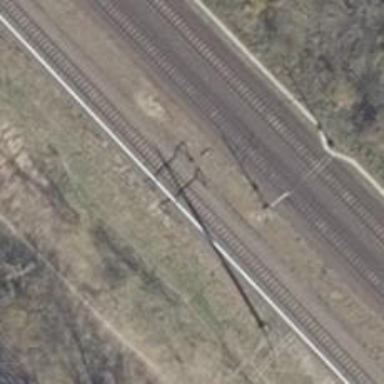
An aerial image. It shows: Railway signal.